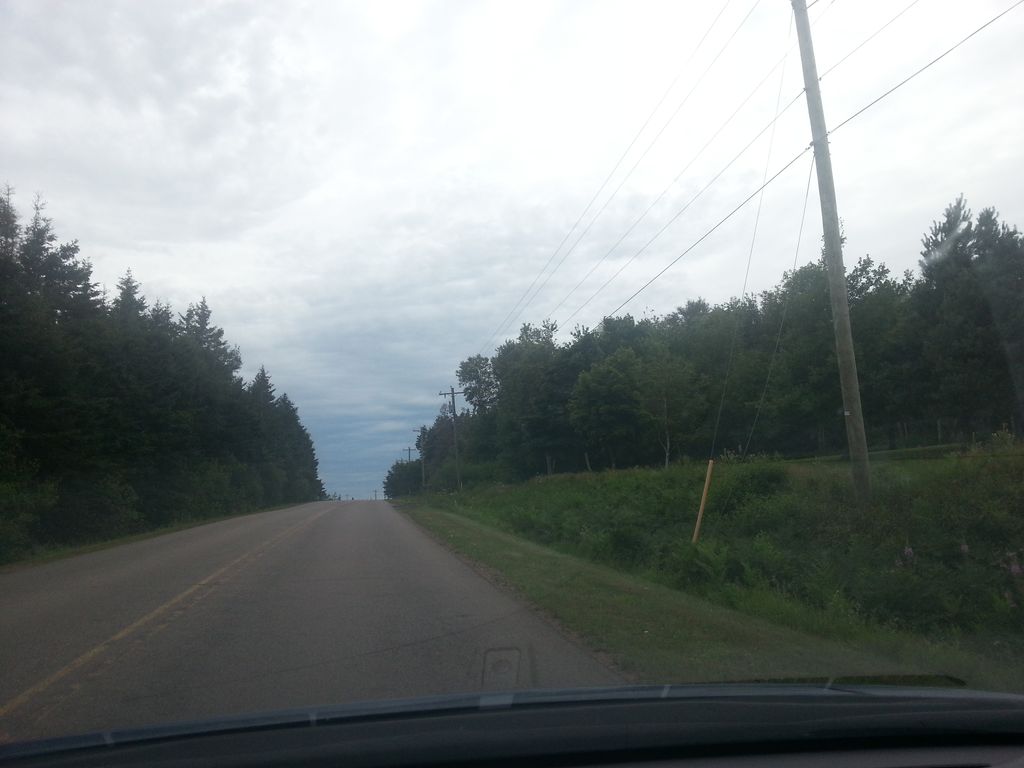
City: charlottetown